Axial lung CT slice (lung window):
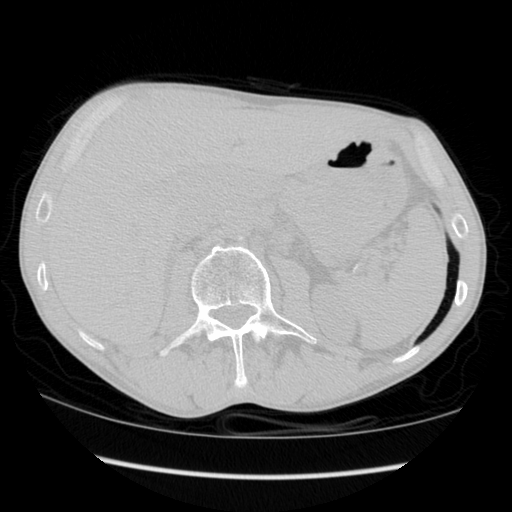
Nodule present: no